Question: I have designed an diagram in sql server 2008.
as you can see in the photo:

Now in 'Value' table I set the cascading delete ON for 'Feature' and 'ProductDetail' but I see the error below:
> 'Feature' table saved successfully 'ProductDetail' table saved
successfully 'Value' table
- Unable to create relationship 'ValueFeature'. Introducing FOREIGN KEY constraint 'ValueFeature' on table 'Value' may cause cycles or
multiple cascade paths. Specify ON DELETE NO ACTION or ON UPDATE NO
ACTION, or modify other FOREIGN KEY constraints. Could not create
constraint. See previous errors.
What is it wrong with my design?
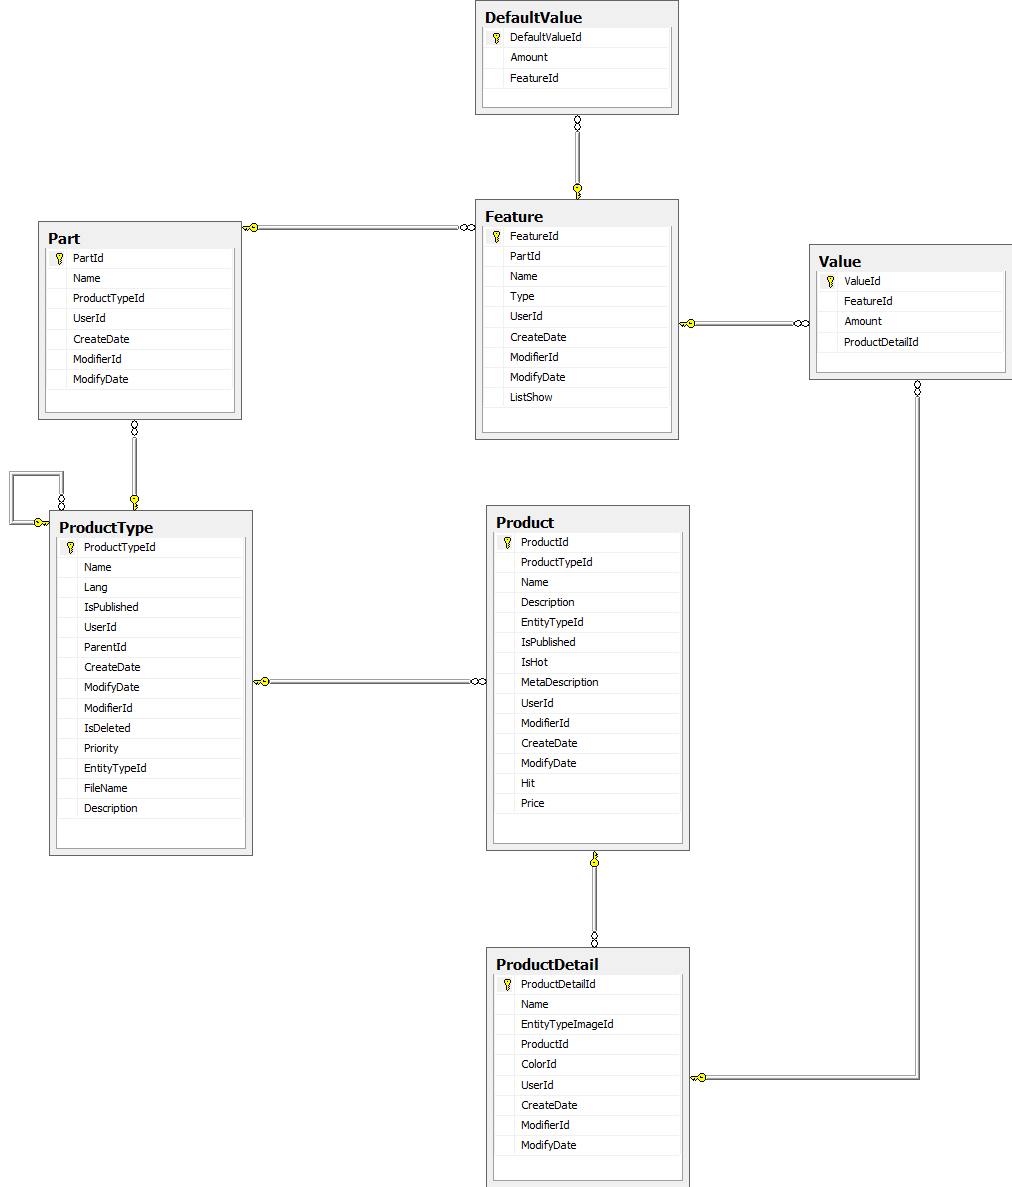
Answer: I think I have faced the same problem some years ago, in SQL server 2005. I suppose that . If you delete a 'Feature' you want all the 'Value' records to be deleted. Nothing wrong with that. If you don't have other cascades, the automatic delete will not propagate further. However, it seems that , and does not allow you to have such a relationship, just because you have foreign keys that form a circle. I think that if you remove a foreign key (just for testing) and break the circle (for example delete the FK between the 'ProductDetail' and 'Product') there would be no error.
Check <URL> too..
Hope I helped!